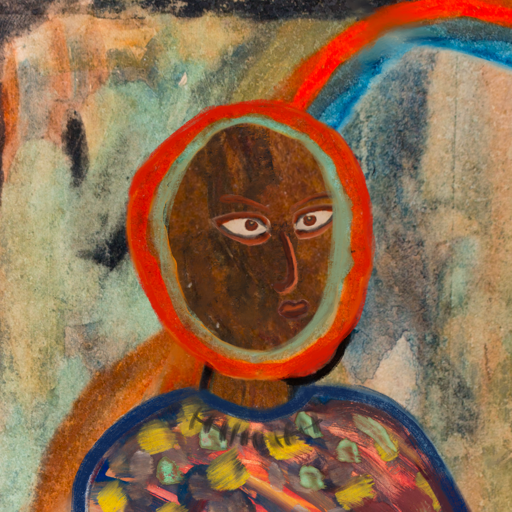
Background: Childish, Head And Neck Side: Mosgoul, Face Side: Roy_Bahadur, Bust: Mother_And_Son_Mother, Hair Side: Sisters, Head Accessory: Blank, Second Necklace: Blank, Necklace: In_The_Sun, Baby: Blank